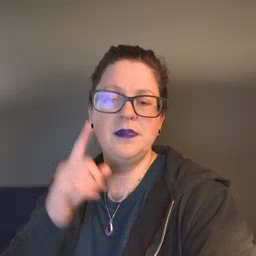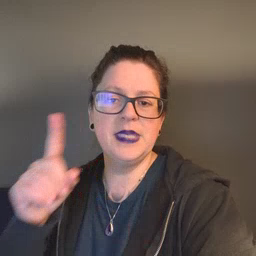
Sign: penny